Question: I have a fairly simply Fragment that adds a handful of colored ImageViews to a RelativeLayout. There are more images than can fit on screen, so I implemented some custom scrolling.
However, When I scroll around, I see that there is an approximately 90dp white border overlapping part of the content right where the edges of the screen are before I scroll.
It is obvious that the ImageViews are still being created and drawn properly, but they are being covered up.
How do I get rid of this?
I have tried:
- -
Example:

Fragment:
'''
public class MyFrag extends Fragment implements OnTouchListener {
int currentX;
int currentY;
RelativeLayout container;
final int[] colors = {Color.BLACK, Color.RED, Color.BLUE};
@Override
public View onCreateView(LayoutInflater inflater, ViewGroup fragContainer, Bundle savedInstanceState) {
return inflater.inflate(R.layout.fragment_myfrag, null);
}
@Override
public void onActivityCreated(Bundle savedInstanceState) {
super.onActivityCreated(savedInstanceState);
container = (RelativeLayout) getView().findViewById(R.id.container);
container.setOnTouchListener(this);
// Temp- Add a bunch of images to test scrolling
for(int i=0; i<1500; i+=100) {
for (int j=0; j<1500; j+=100) {
int color = colors[(i+j)%3];
ImageView image = new ImageView(getActivity());
image.setScaleType(ImageView.ScaleType.CENTER);
image.setBackgroundColor(color);
LayoutParams lp = new RelativeLayout.LayoutParams(100, 100);
lp.setMargins(i, j, 0, 0);
image.setLayoutParams(lp);
container.addView(image);
}
}
}
@Override
public boolean onTouch(View v, MotionEvent event) {
switch (event.getAction()) {
case MotionEvent.ACTION_DOWN: {
currentX = (int) event.getRawX();
currentY = (int) event.getRawY();
break;
}
case MotionEvent.ACTION_MOVE: {
int x2 = (int) event.getRawX();
int y2 = (int) event.getRawY();
container.scrollBy(currentX - x2 , currentY - y2);
currentX = x2;
currentY = y2;
break;
}
case MotionEvent.ACTION_UP: {
break;
}
}
return true;
}
}
'''
XML:
'''
<FrameLayout xmlns:android="http://schemas.android.com/apk/res/android"
xmlns:tools="http://schemas.android.com/tools"
android:layout_width="fill_parent"
android:layout_height="fill_parent"
tools:context=".FloorPlanFrag">
<RelativeLayout
android:id="@+id/container"
android:layout_width="fill_parent"
android:layout_height="fill_parent" />
</FrameLayout>
'''
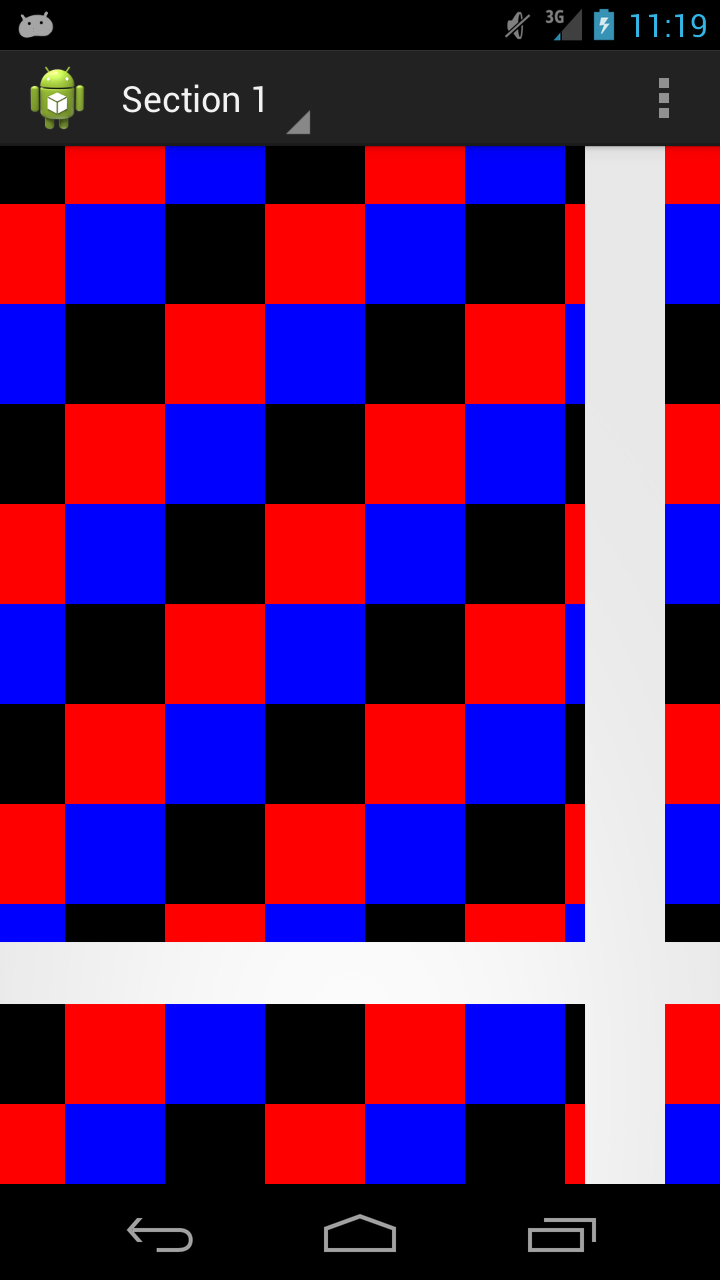
Answer: While looking through the <URL>'.
In 'applyHorizontalSizeRules' I found that for the myWidth and myHeight params:
'''
// -1 indicated a "soft requirement" in that direction. For example:
// left=10, right=-1 means the view must start at 10, but can go as far as it wants to the right
'''
The myWidth parameter is initialized to -1, and then changed based on the MeasureSpec's mode for onMeasure()'s parameters.
So I created my own View that extends RelativeLayout, and overrode onMeasure() to set the mode to 'unspecified':
'''
@Override
protected void onMeasure(int widthMeasureSpec, int heightMeasureSpec) {
int width = MeasureSpec.getSize(widthMeasureSpec);
int height = MeasureSpec.getSize(heightMeasureSpec);
int newWidthSpec = MeasureSpec.makeMeasureSpec(width, MeasureSpec.UNSPECIFIED);
int newHeightSpec = MeasureSpec.makeMeasureSpec(height, MeasureSpec.UNSPECIFIED);
super.onMeasure(newWidthSpec, newHeightSpec);
}
'''
Works like a charm!